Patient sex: M
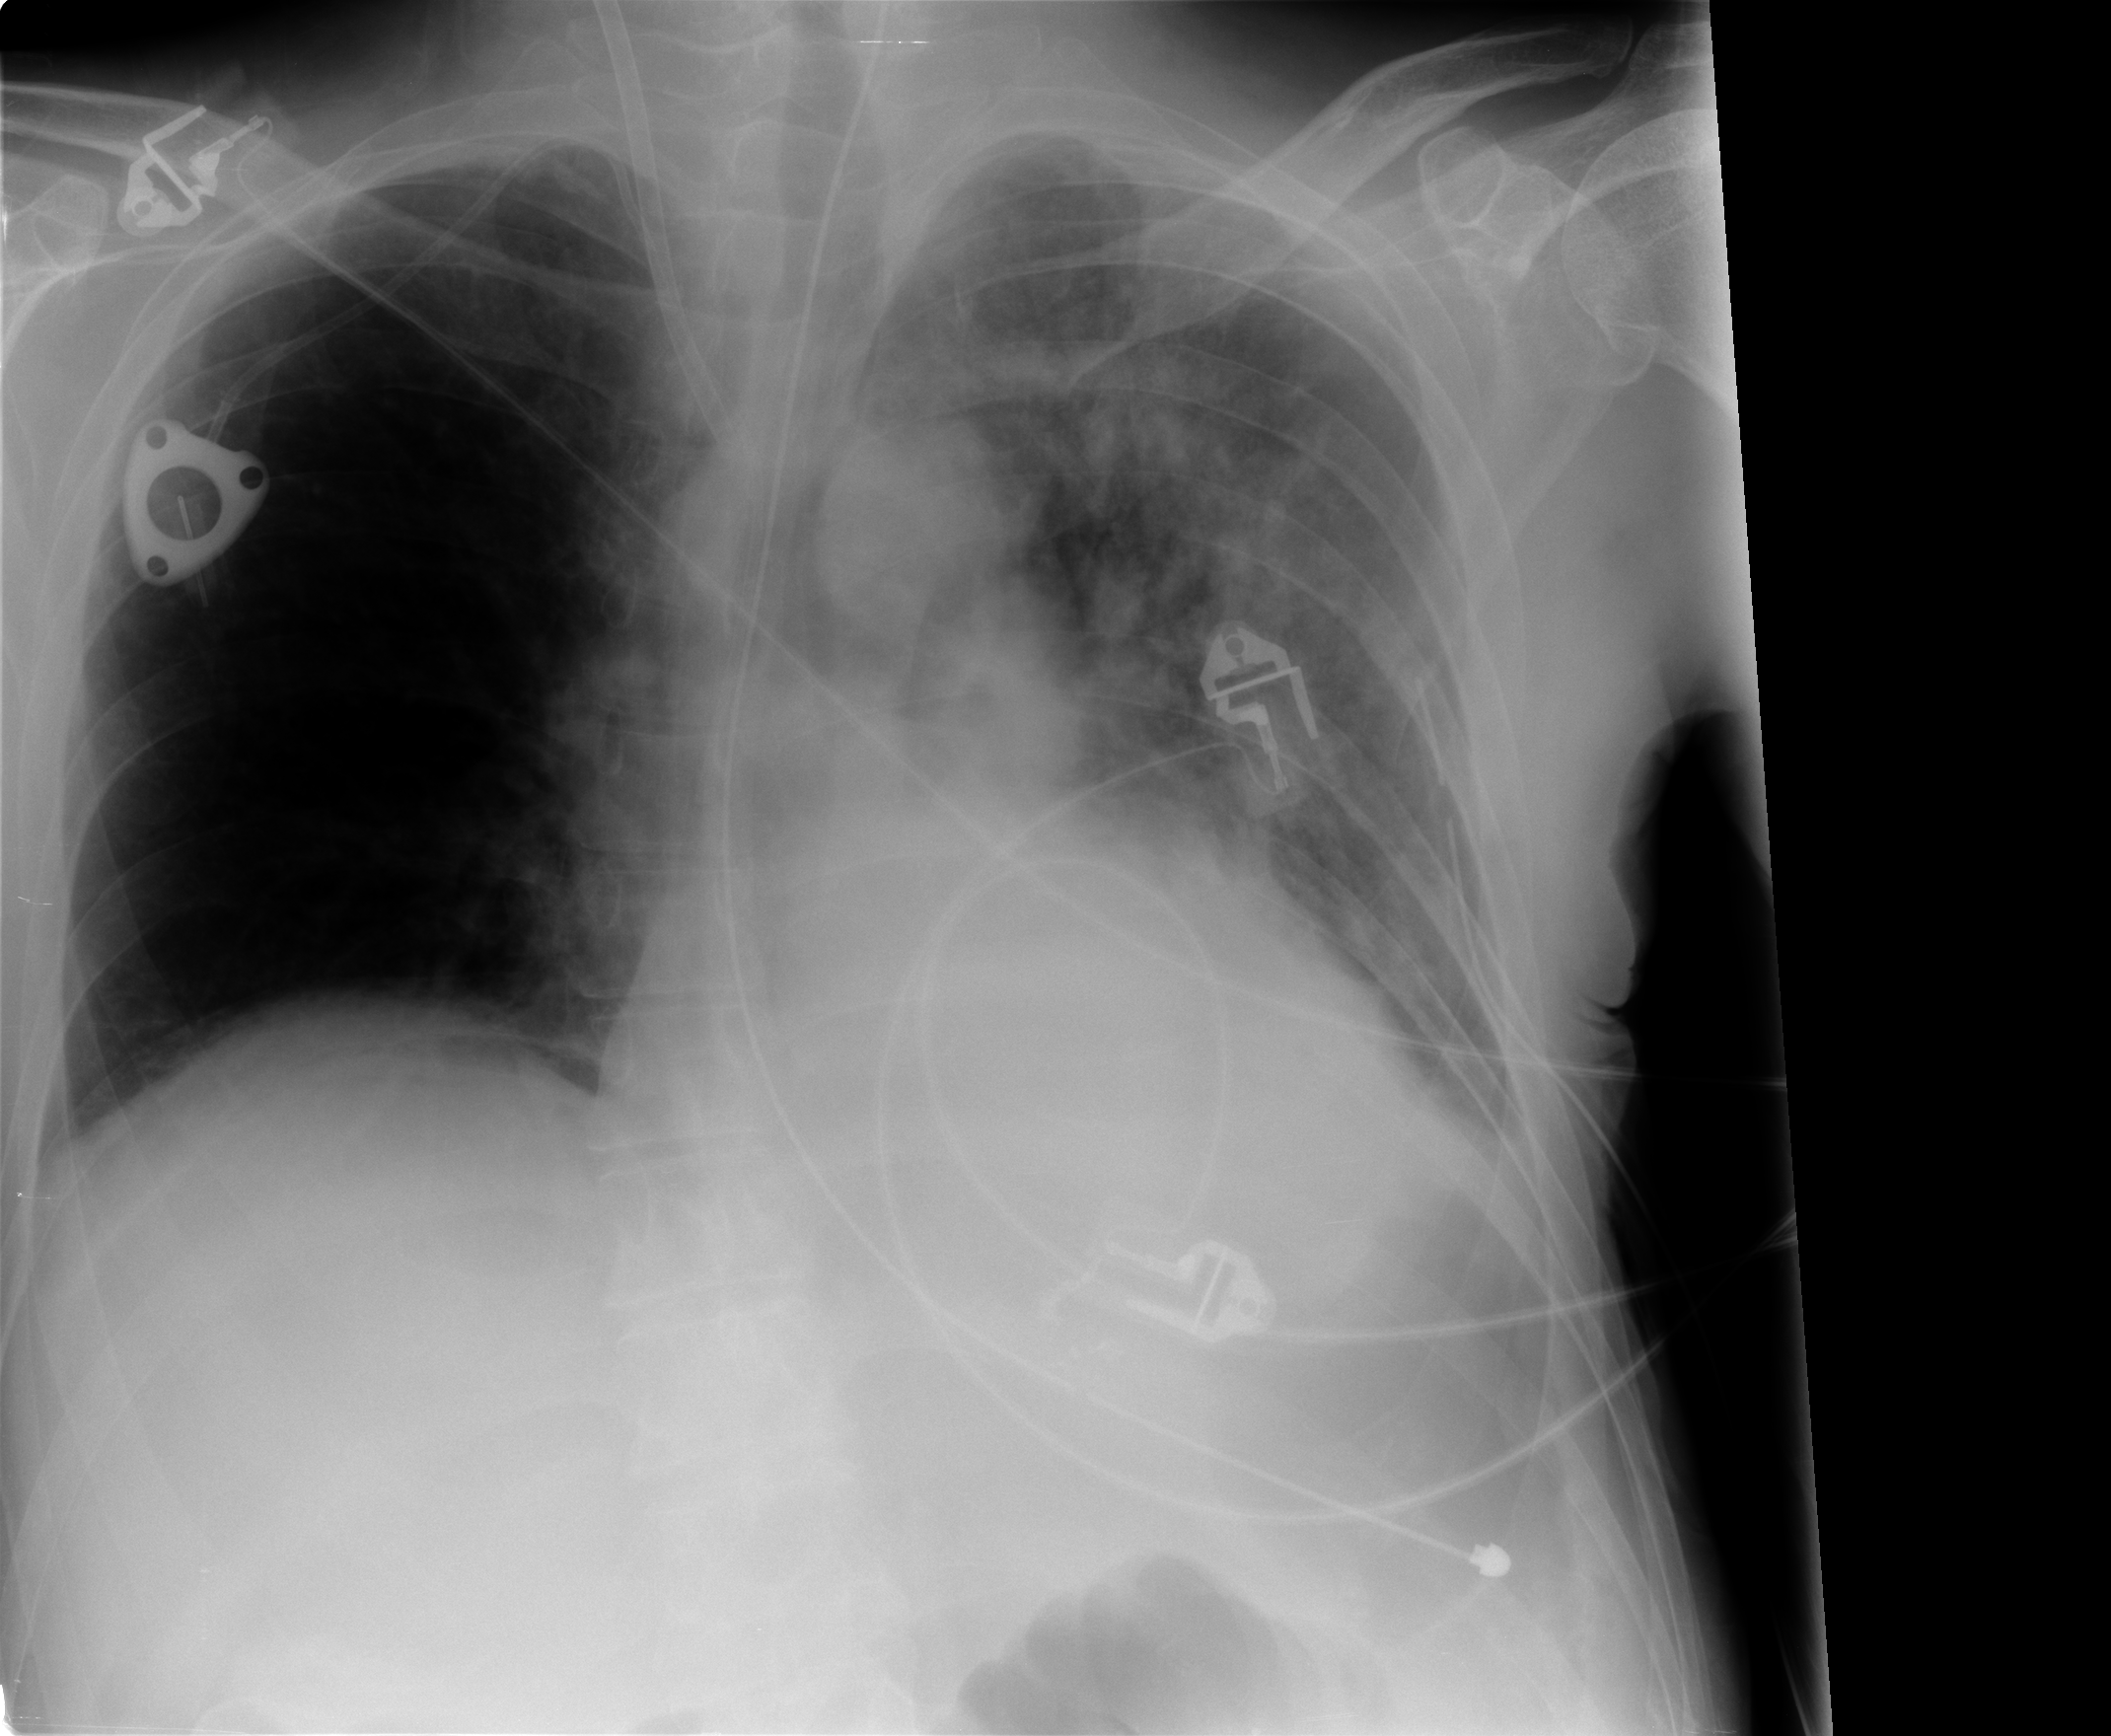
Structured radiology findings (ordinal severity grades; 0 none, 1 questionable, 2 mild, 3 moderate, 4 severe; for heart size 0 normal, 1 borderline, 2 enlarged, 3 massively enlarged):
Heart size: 2
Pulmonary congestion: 2
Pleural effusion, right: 0
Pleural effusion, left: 1
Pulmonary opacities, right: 0
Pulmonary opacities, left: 3
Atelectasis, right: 0
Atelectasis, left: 3